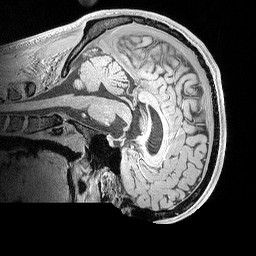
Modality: MP2RAGE
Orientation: sagittal
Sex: male
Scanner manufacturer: siemens
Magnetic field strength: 3 T
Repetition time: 5 s
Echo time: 0.00292 s